Chest X-ray:
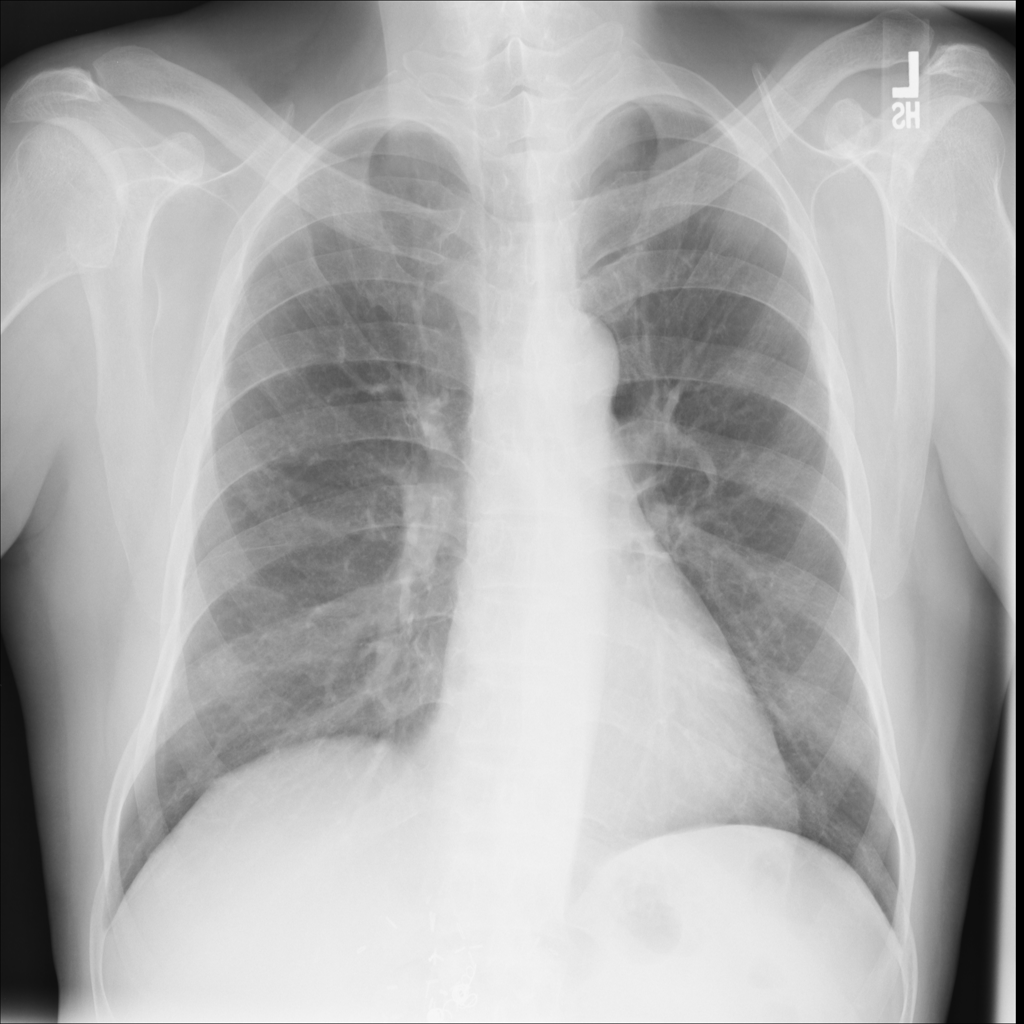
No abnormal finding: yes